【题型】选择题　【知识点】平面几何　【难度】easy
已知：如图, 已知点 $D$、$E$ 分别在 $\triangle ABC$ 的边 $AB$、$AC$ 上, $DE // BC$, $AD : DB = 1:3$, 那么 $S_{\triangle DEC} : S_{\triangle DBC}$ 等于( )

A. 1:2

B. 1:3

C. 2:3

D. 1:4
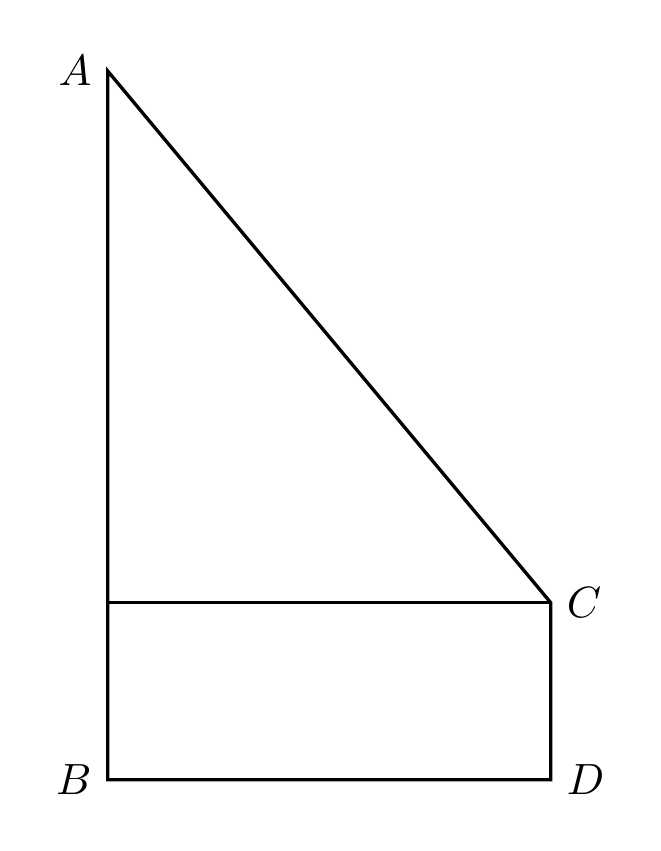
【解答】
解：$\because$ $AD : DB = 1:3$,

$\therefore$ $AD : AB = 1:4$,

$\because$ $DE // BC$,

$\therefore$ $\triangle ADE \sim \triangle ABC$,

$\frac{DE}{BC} = \frac{AD}{AB} = \frac{1}{4}$,

$\therefore$ $BC = 4DE$,

设点 $C$ 到 $DE$ 的距离为 $h_1$, 点 $D$ 到 $BC$ 的距离为 $h_2$,

$\because$ $DE // BC$,

$\therefore$ $h_1 = h_2$,

$\frac{S_{\triangle DEC}}{S_{\triangle DBC}} = \frac{\frac{1}{2} DE \cdot h_1}{\frac{1}{2} BC \cdot h_2} = \frac{DE}{BC} = \frac{1}{4}$,

即 $S_{\triangle DEC} : S_{\triangle DBC} = 1:4$。

故选：$D$。